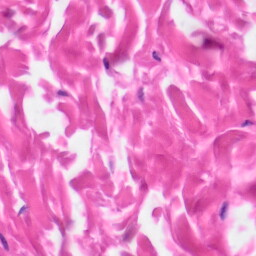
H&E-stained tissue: Skin